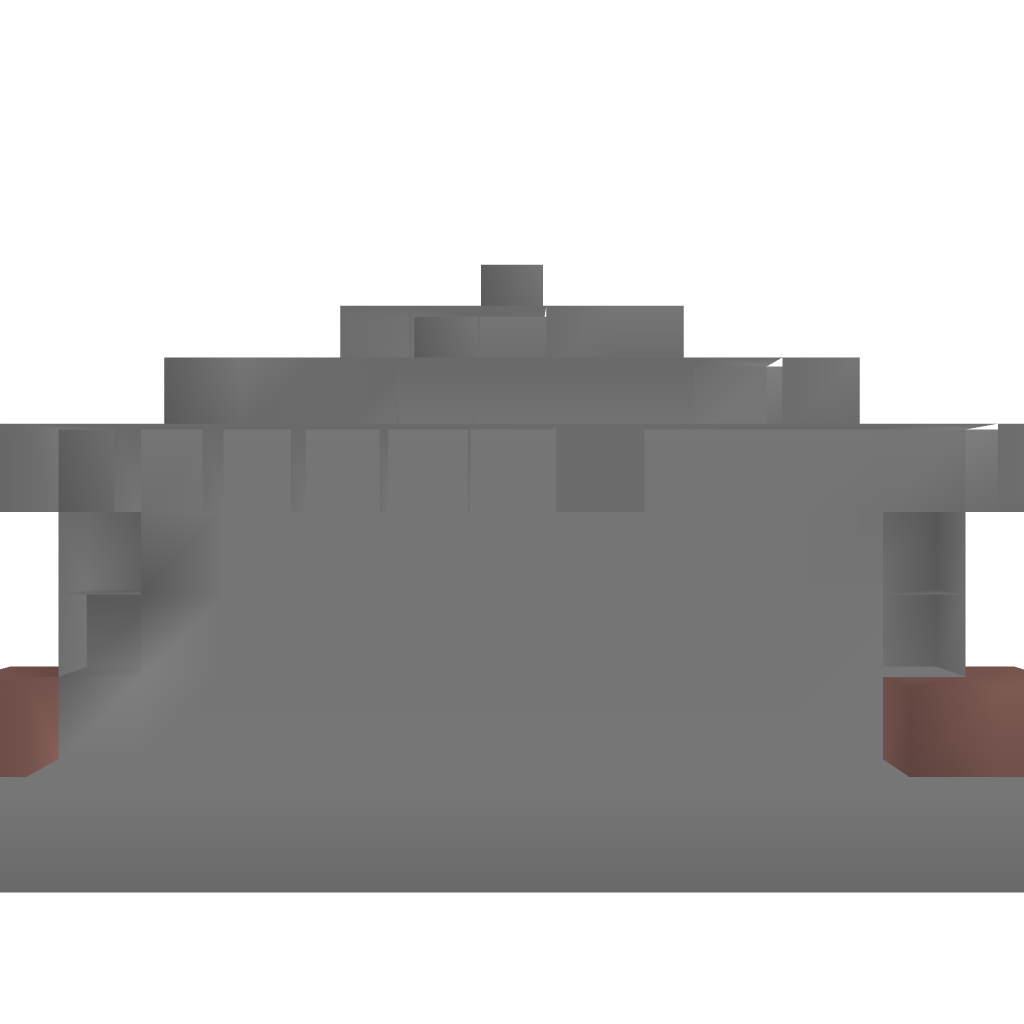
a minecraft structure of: SmallHunt good quality